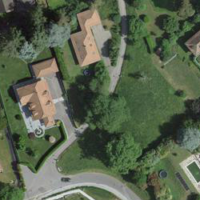
EUNIS habitat code: 55
Species observed at this site:
Juglans regia